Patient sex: M
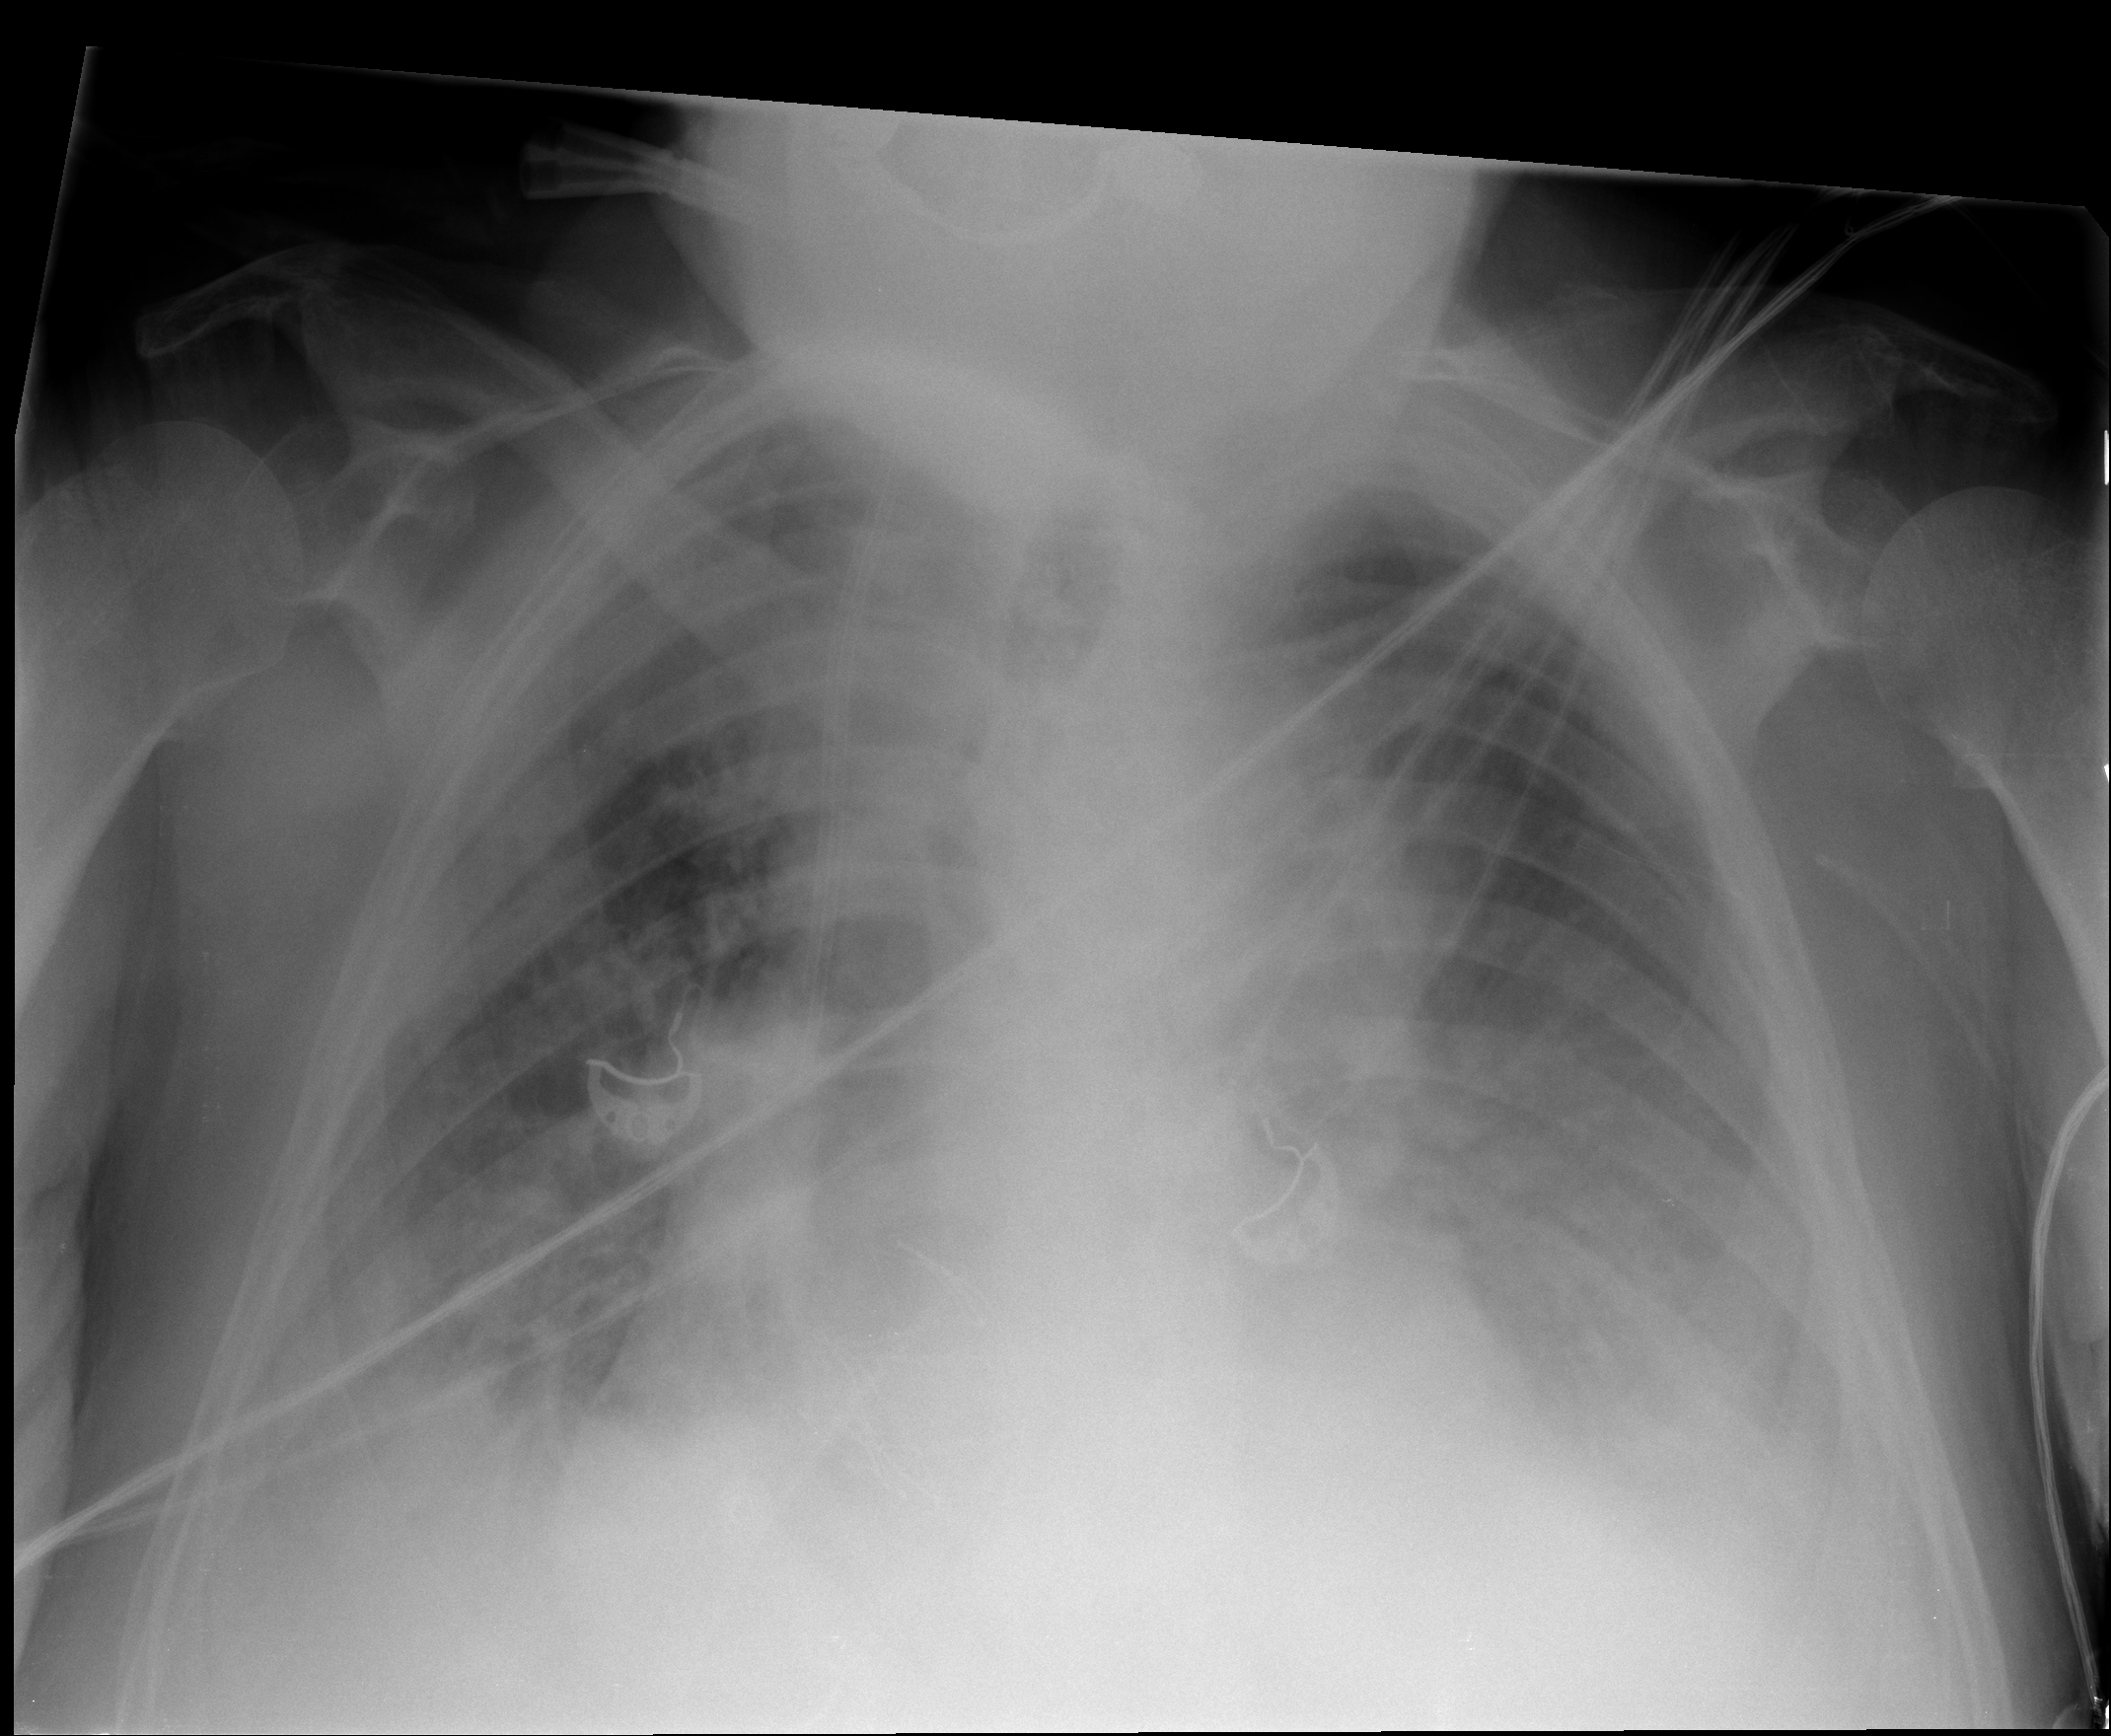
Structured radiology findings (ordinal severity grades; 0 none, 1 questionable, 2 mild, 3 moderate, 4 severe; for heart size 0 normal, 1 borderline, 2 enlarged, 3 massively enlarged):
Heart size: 2
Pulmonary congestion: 3
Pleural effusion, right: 2
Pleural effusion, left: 2
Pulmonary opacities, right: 2
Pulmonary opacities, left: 2
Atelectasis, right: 2
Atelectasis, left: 2